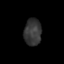
Tissue: lung
Cell type: Epithelial cells
Senescence score: 0.2259
Nuclear area (px): 453
Mean DAPI intensity: 54.172